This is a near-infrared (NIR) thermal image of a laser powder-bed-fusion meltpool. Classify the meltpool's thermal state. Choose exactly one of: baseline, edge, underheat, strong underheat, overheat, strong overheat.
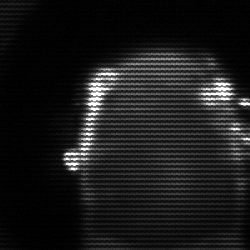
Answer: baseline